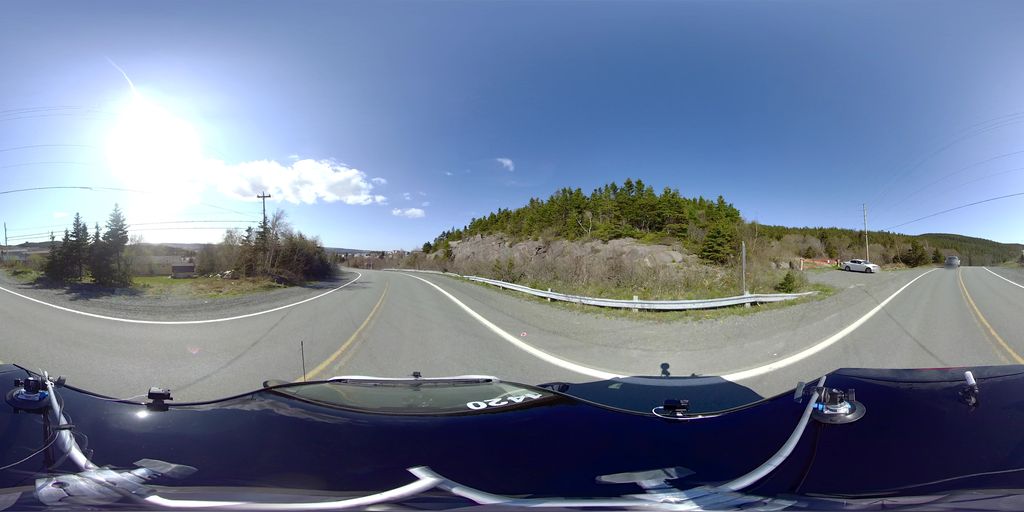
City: st_johns